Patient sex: M
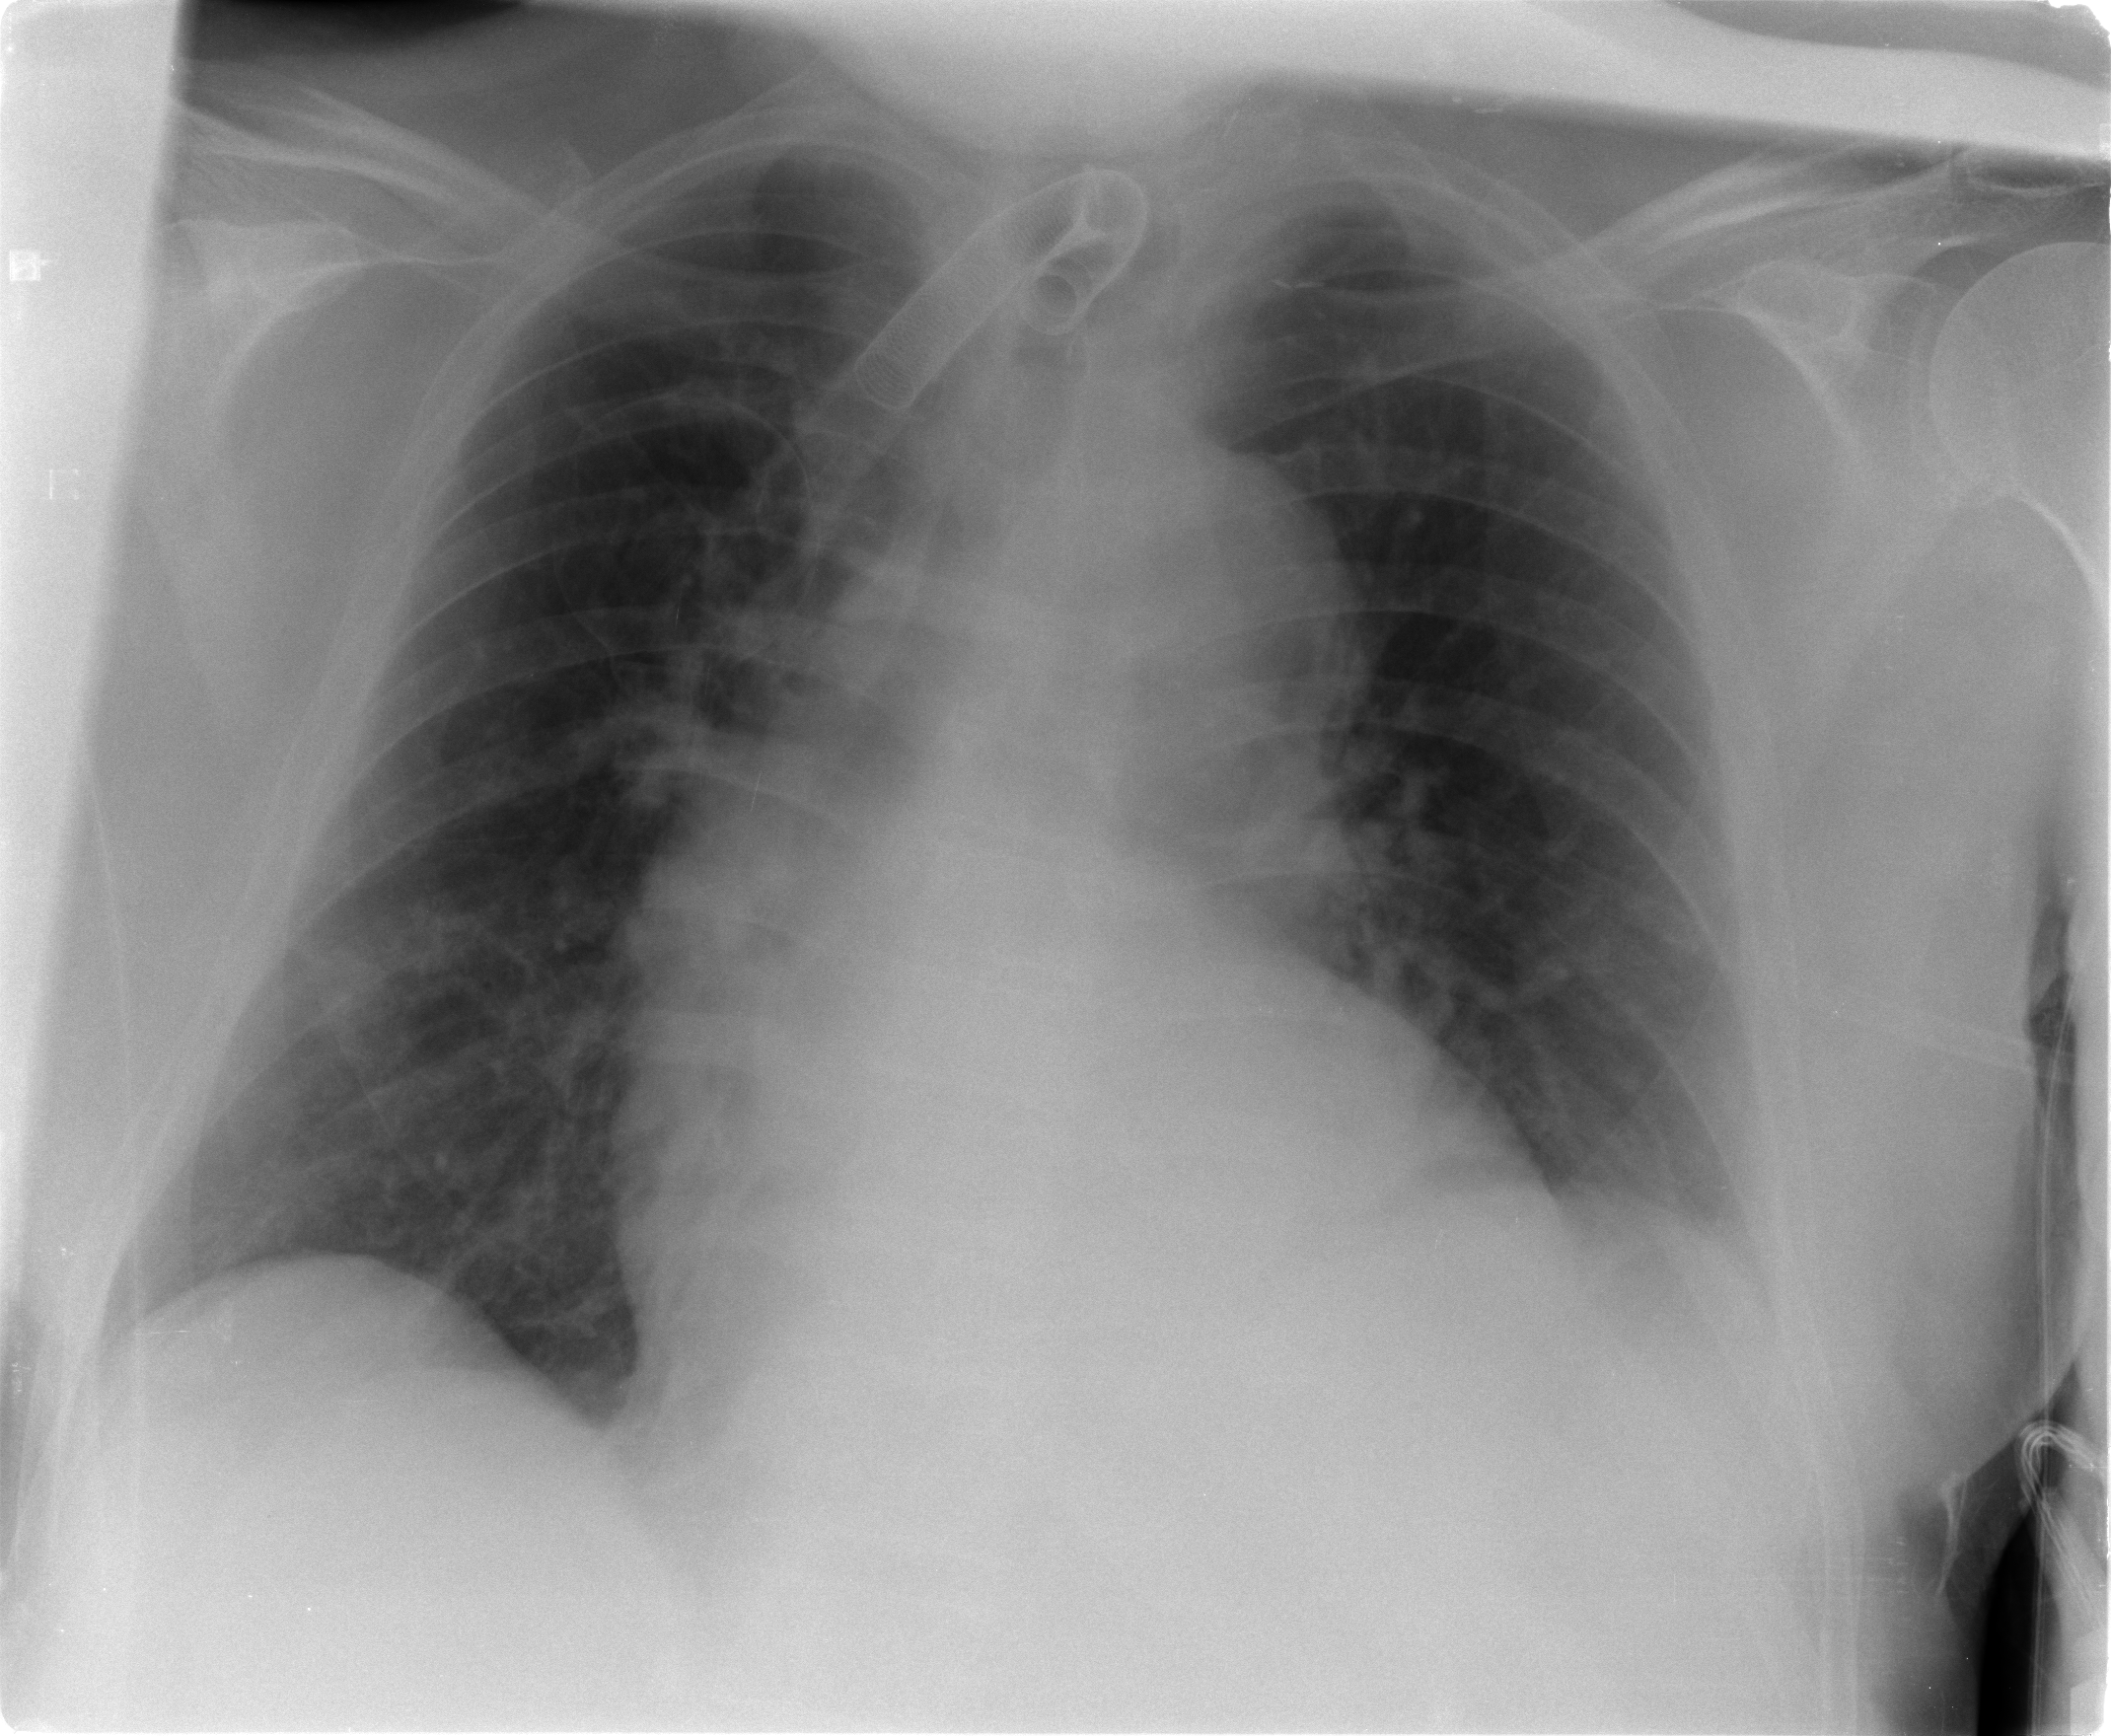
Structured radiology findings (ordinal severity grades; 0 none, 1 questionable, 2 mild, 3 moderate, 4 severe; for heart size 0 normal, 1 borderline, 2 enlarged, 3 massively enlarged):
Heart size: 2
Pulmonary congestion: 0
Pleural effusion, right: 0
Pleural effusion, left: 1
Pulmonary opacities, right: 1
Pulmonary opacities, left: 0
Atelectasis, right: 2
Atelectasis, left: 2